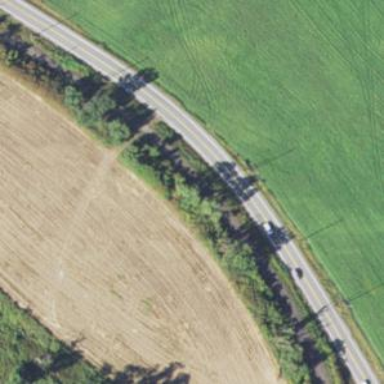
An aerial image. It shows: Abandoned railway path.